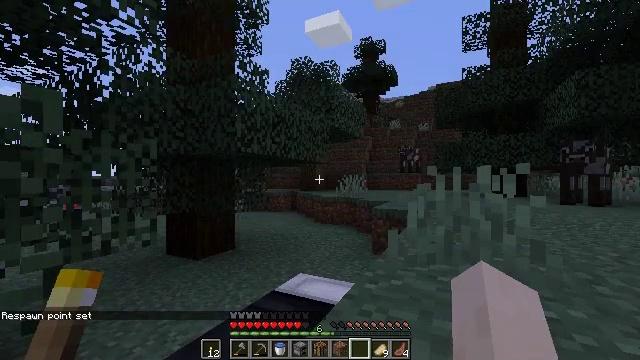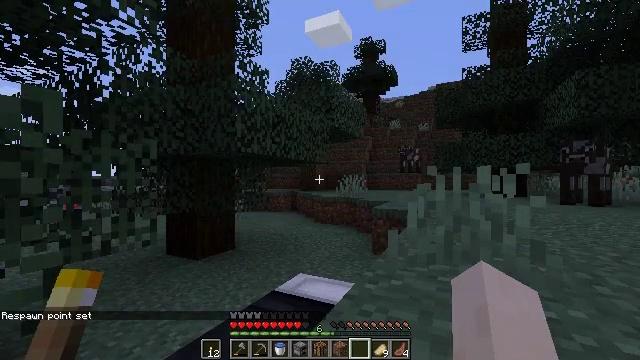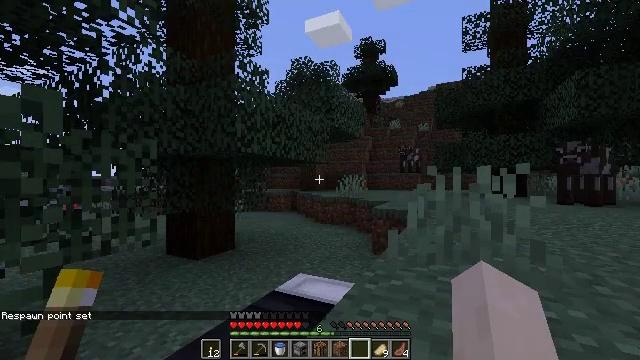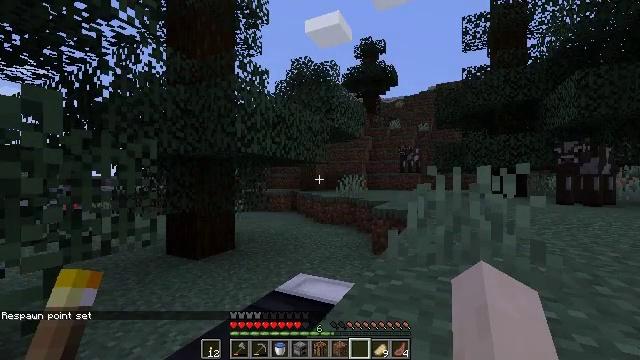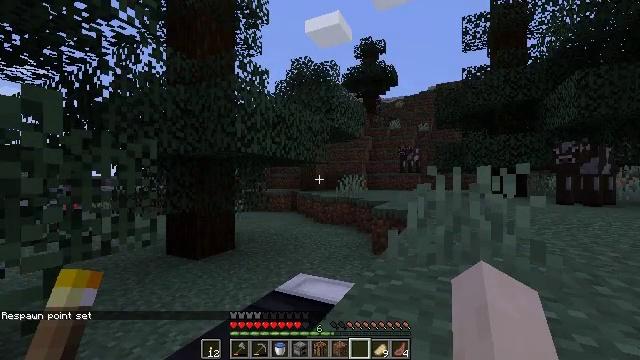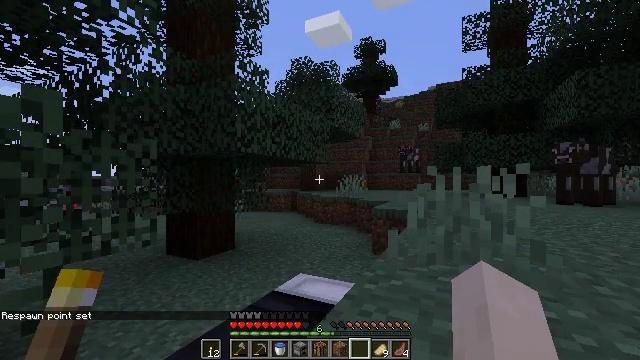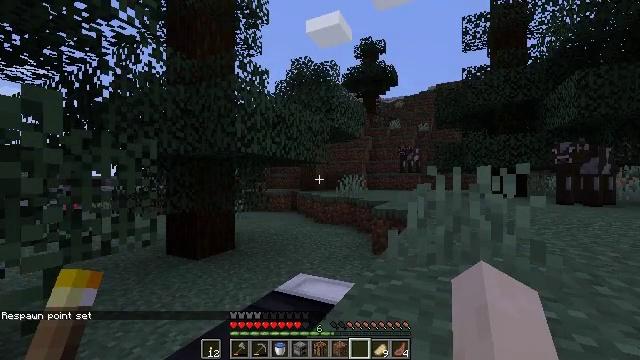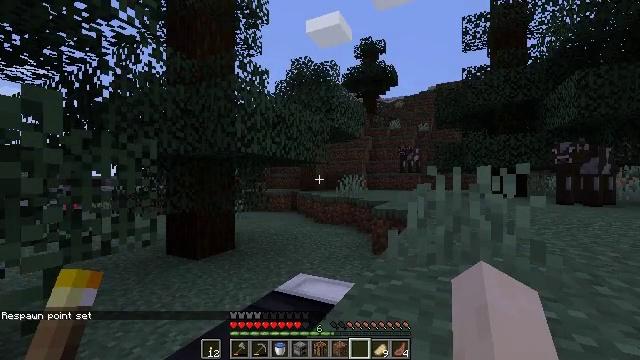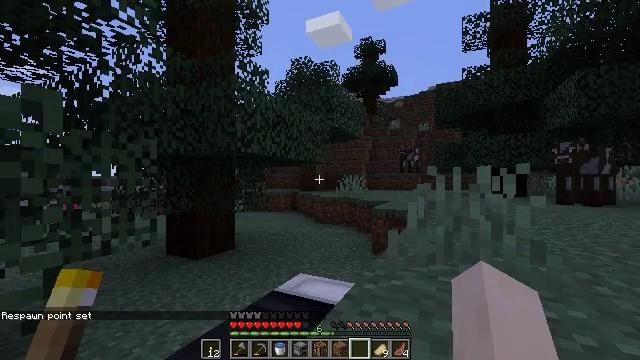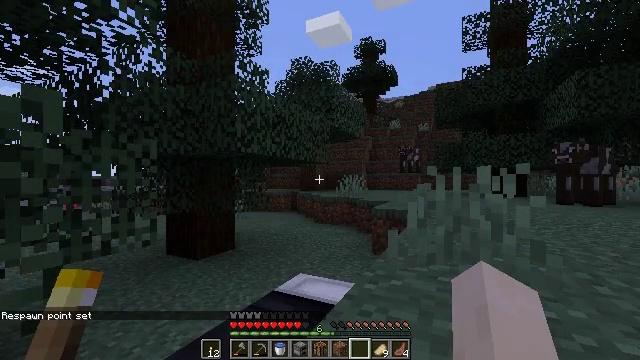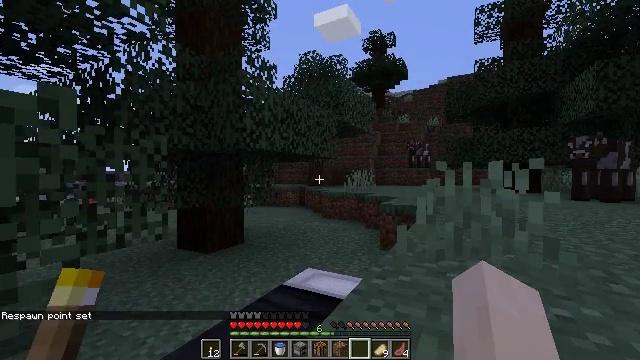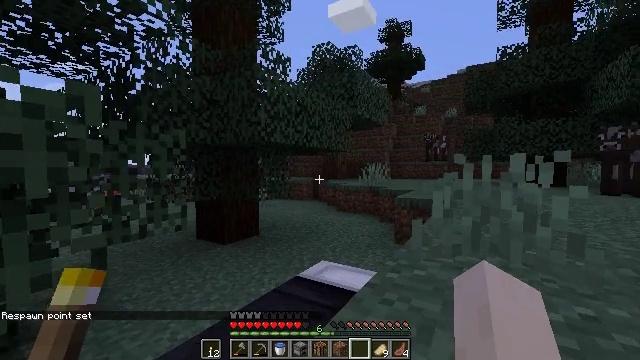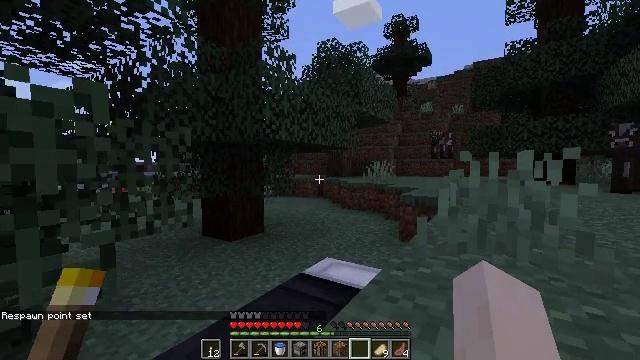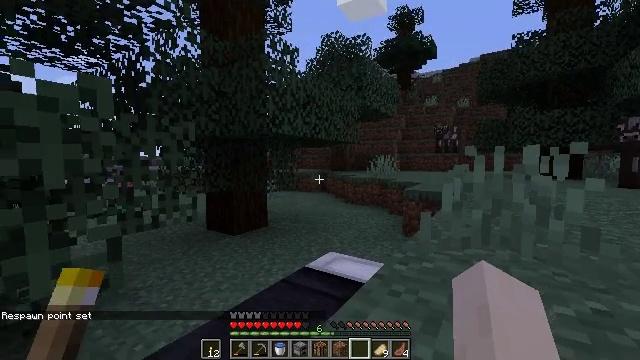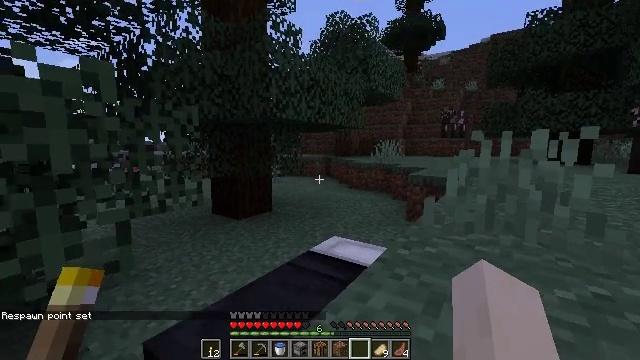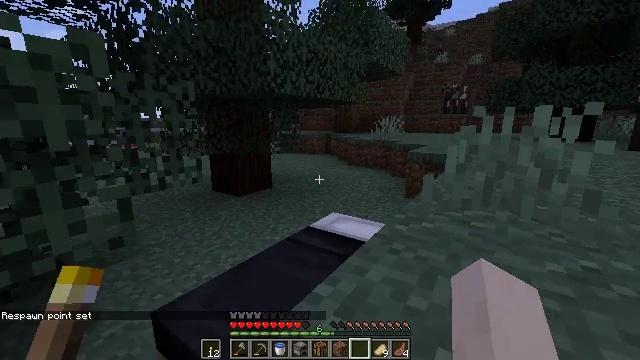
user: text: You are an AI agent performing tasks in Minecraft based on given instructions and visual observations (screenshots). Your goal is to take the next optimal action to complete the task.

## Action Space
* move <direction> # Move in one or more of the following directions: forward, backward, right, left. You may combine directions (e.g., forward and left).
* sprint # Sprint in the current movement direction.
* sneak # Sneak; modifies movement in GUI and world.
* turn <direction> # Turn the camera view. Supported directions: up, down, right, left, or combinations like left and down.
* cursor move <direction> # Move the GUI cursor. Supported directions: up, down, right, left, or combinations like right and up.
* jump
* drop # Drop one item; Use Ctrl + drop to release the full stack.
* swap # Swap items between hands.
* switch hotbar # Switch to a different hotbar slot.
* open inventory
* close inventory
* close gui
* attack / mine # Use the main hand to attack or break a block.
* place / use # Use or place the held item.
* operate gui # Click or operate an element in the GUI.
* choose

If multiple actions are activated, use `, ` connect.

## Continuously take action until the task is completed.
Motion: motion action
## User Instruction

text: Break the black bed to collect it.
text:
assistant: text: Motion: no_op
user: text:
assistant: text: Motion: no_op
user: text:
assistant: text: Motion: no_op
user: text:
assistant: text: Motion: no_op
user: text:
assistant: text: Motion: no_op
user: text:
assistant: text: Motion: no_op
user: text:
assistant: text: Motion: no_op
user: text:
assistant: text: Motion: no_op
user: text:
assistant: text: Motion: no_op
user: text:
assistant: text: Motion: turn left and down
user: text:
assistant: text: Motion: turn left and down
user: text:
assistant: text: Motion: turn left
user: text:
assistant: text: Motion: turn down
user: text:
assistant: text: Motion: turn down
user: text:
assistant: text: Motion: turn down
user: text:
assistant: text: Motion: turn right and down
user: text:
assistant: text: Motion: turn down
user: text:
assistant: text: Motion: turn down
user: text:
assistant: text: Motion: no_op
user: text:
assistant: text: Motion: no_op
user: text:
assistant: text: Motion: no_op
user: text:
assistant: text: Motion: no_op
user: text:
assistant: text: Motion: no_op
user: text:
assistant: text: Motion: turn left and down
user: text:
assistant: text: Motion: turn down
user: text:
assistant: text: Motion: no_op
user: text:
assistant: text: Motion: no_op
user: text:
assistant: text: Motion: no_op
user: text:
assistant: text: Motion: no_op
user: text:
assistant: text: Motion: turn left